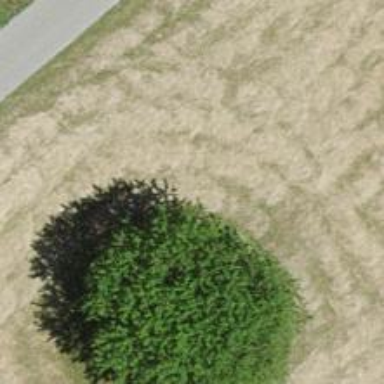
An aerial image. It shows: Single tag "natural: tree."